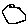
Label: hexagon